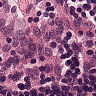
Metastatic tissue present: no